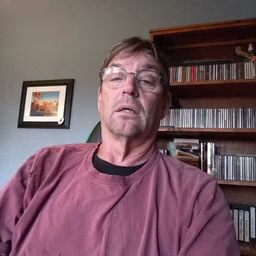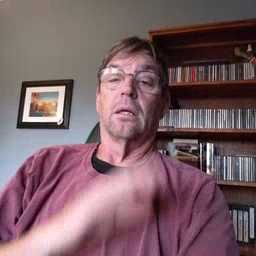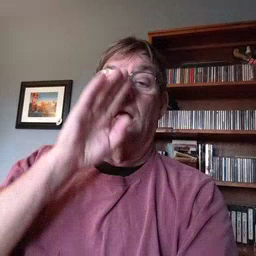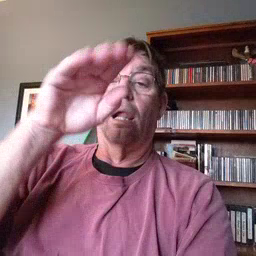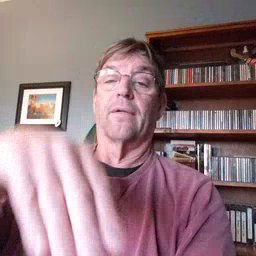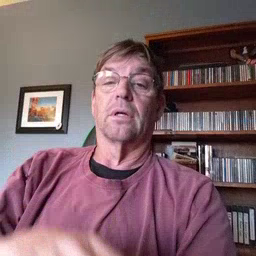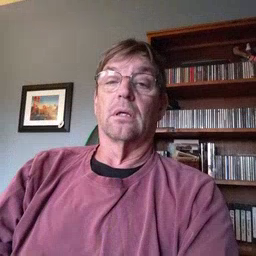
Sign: elephant